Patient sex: F
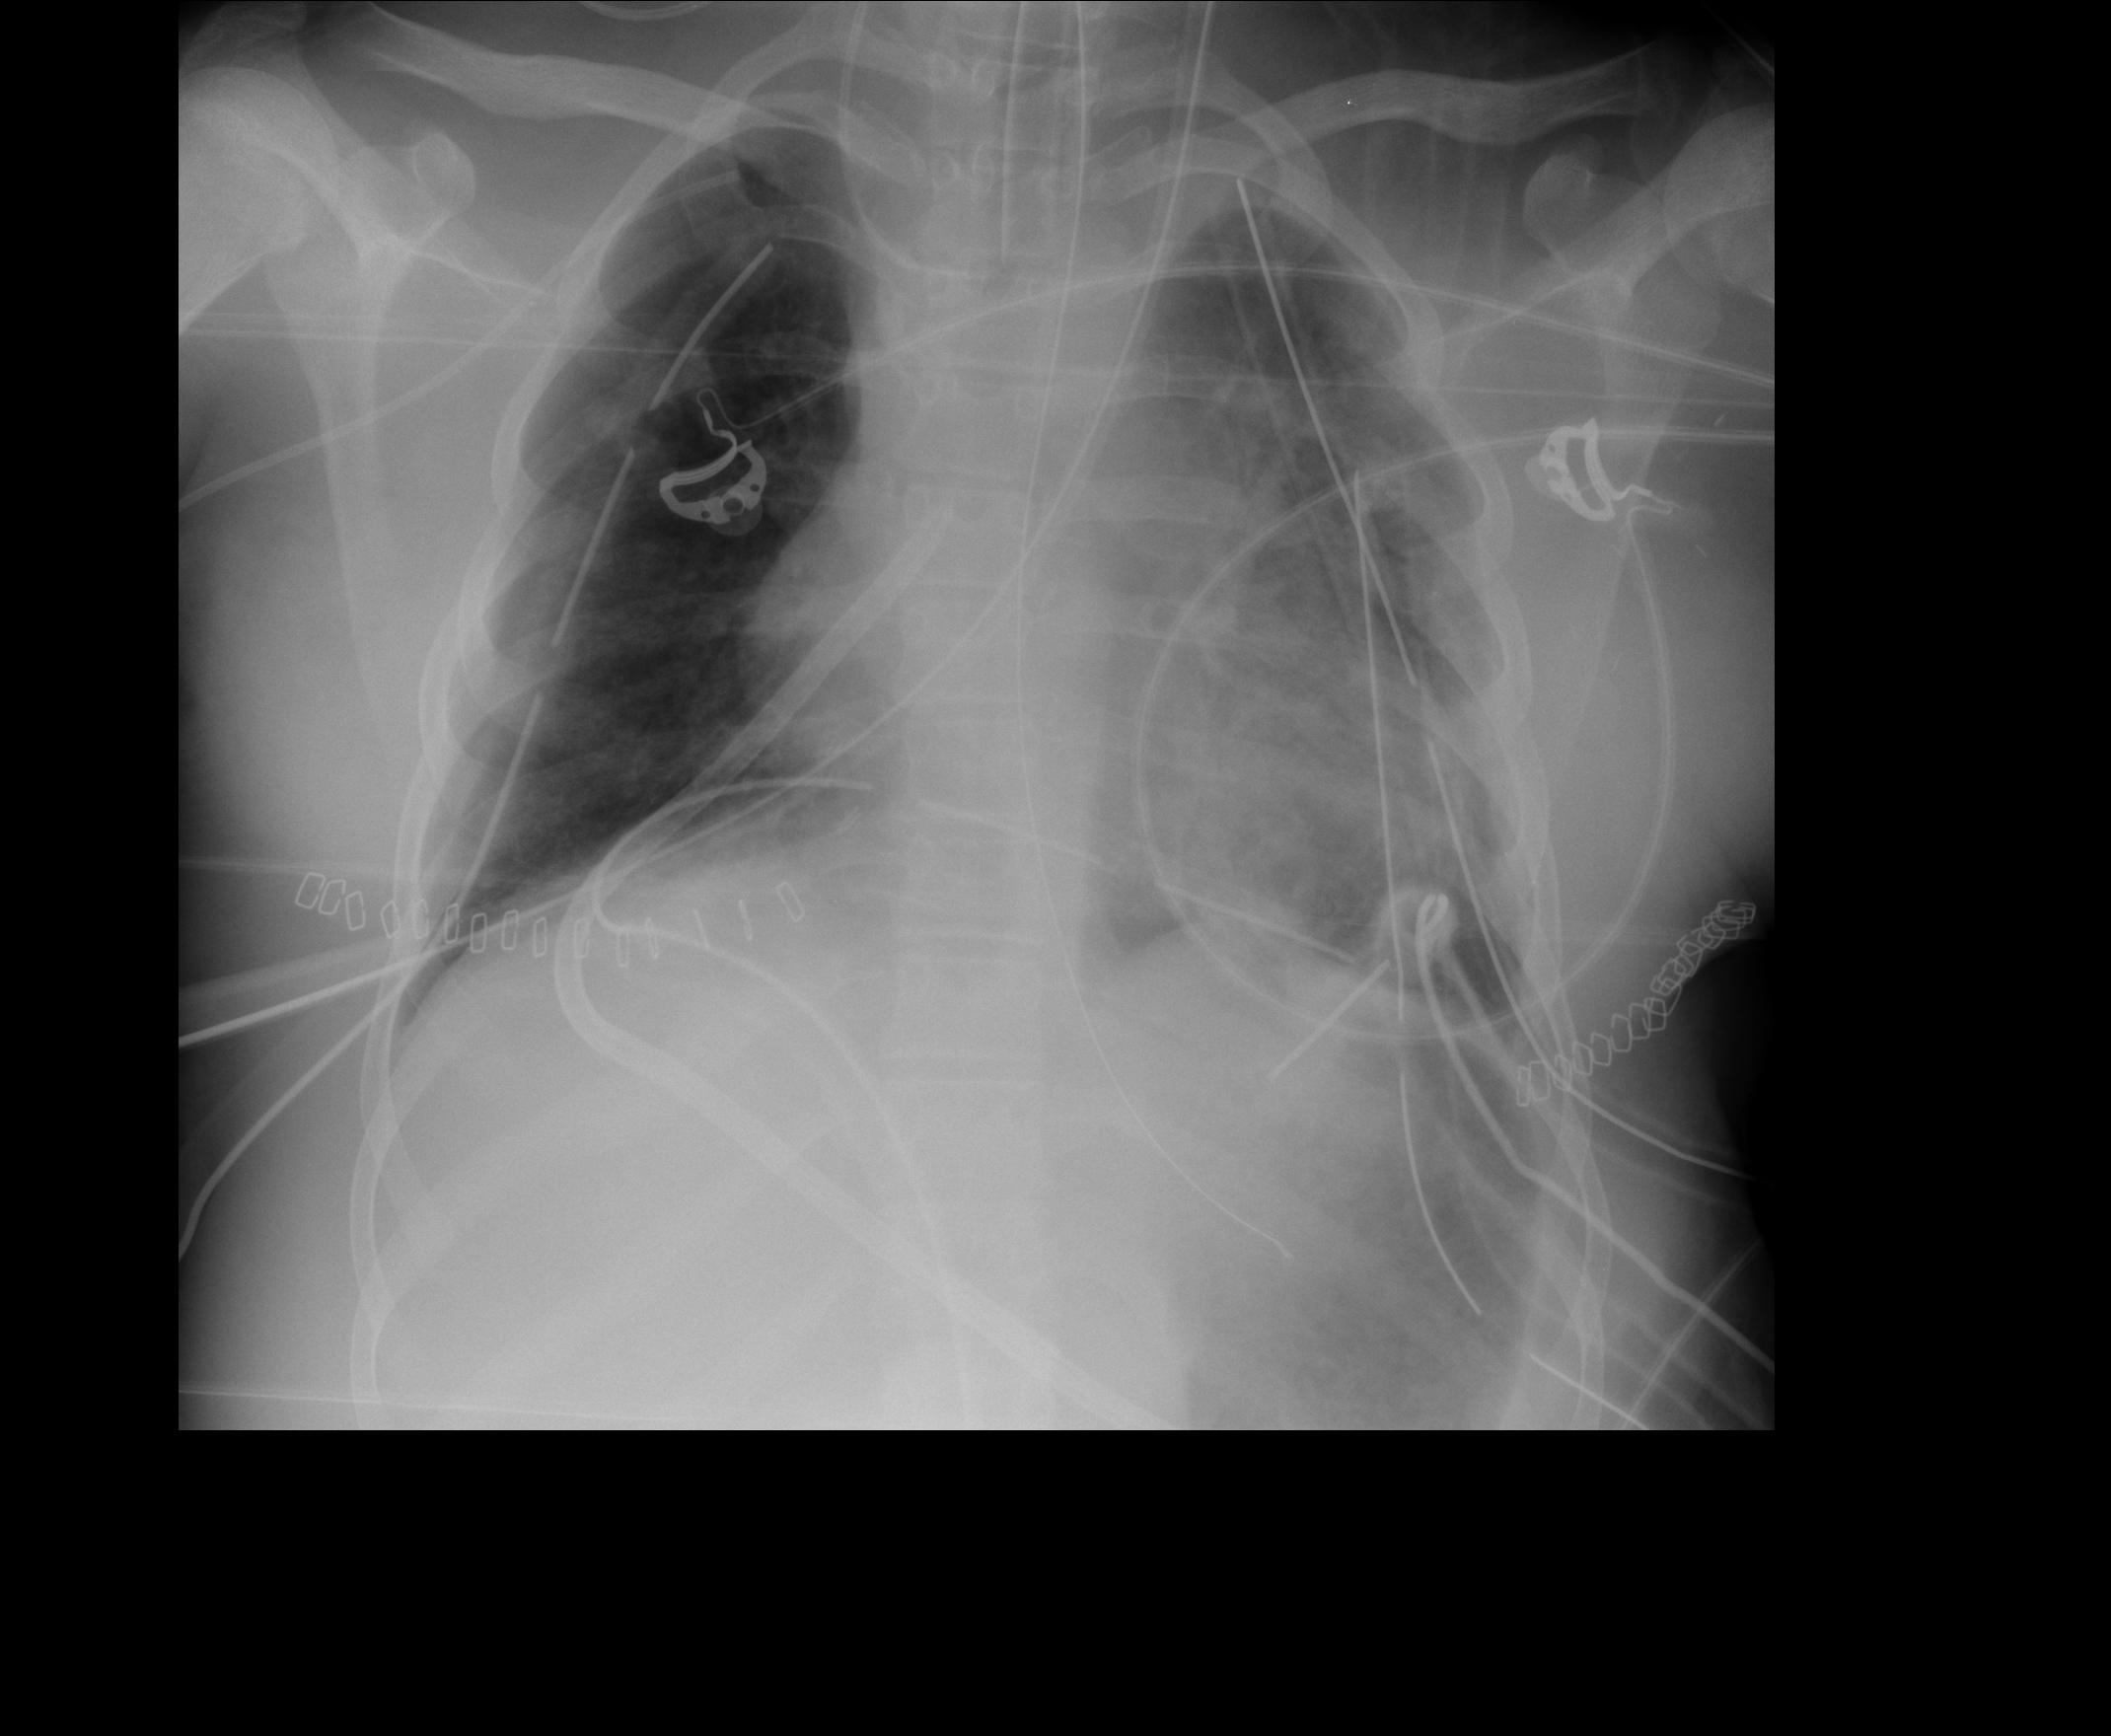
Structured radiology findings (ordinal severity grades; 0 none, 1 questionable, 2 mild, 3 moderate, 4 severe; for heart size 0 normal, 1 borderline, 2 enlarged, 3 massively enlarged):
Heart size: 2
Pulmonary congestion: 2
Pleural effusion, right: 0
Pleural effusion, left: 0
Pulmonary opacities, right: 2
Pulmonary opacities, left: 3
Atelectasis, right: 2
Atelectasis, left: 3